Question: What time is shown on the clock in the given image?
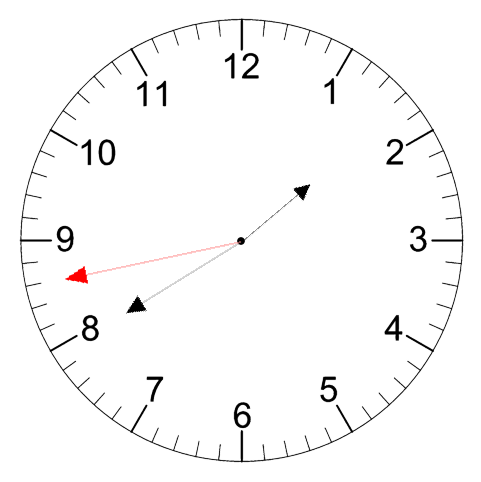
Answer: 01:39:43